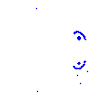
Particle: kaon